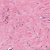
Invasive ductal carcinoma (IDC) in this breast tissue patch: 0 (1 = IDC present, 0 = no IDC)